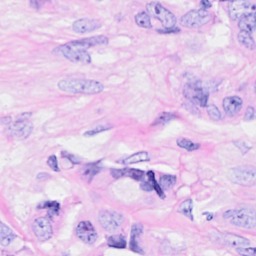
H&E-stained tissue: Breast